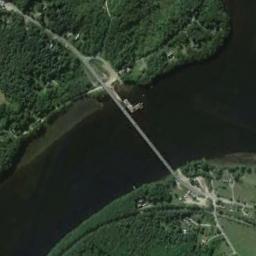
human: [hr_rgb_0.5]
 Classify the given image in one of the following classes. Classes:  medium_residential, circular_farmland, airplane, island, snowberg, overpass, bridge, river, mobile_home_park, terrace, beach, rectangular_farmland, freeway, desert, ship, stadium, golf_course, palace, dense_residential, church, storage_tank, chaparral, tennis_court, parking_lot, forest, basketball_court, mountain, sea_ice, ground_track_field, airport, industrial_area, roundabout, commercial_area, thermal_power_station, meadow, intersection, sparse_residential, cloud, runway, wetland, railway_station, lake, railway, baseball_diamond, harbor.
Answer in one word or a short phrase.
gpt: bridge